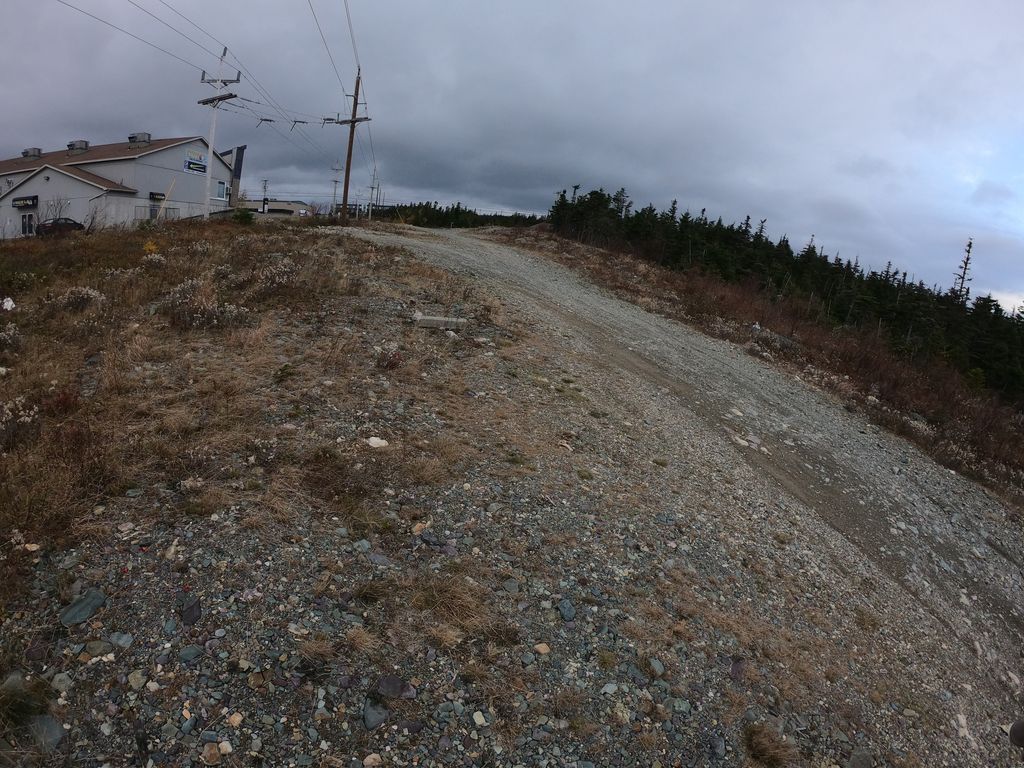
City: st_johns